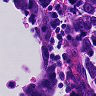
Metastatic tissue present: yes